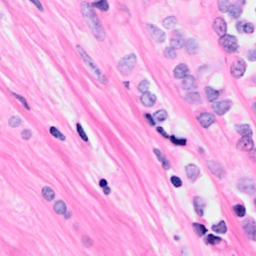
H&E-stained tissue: Breast